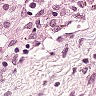
Metastatic tissue present: no